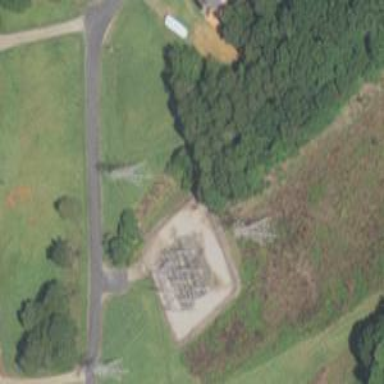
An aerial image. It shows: Substation for switching power equipment surrounded by fence.